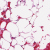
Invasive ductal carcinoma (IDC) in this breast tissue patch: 0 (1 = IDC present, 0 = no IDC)